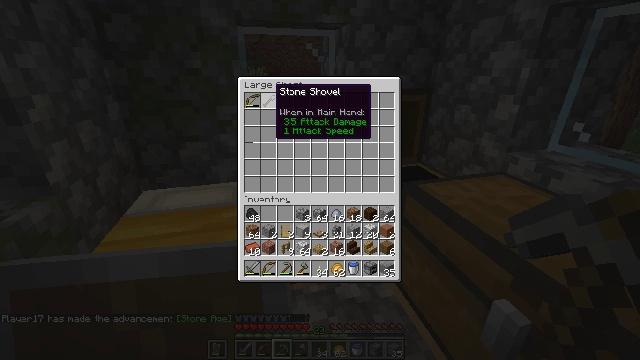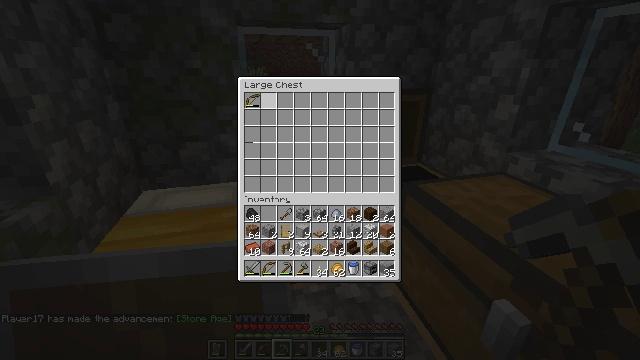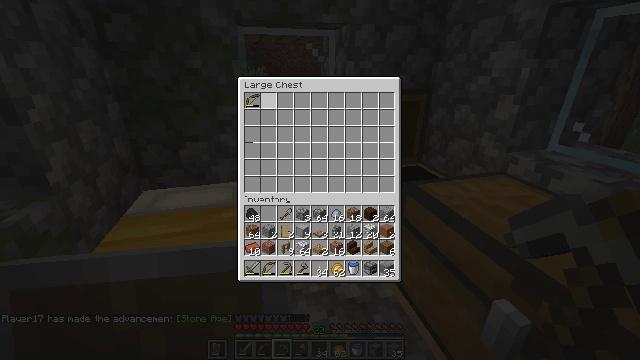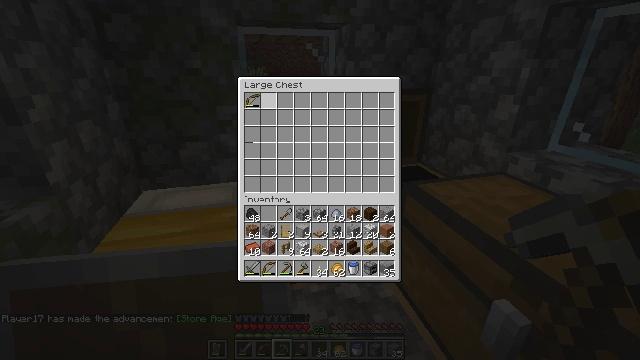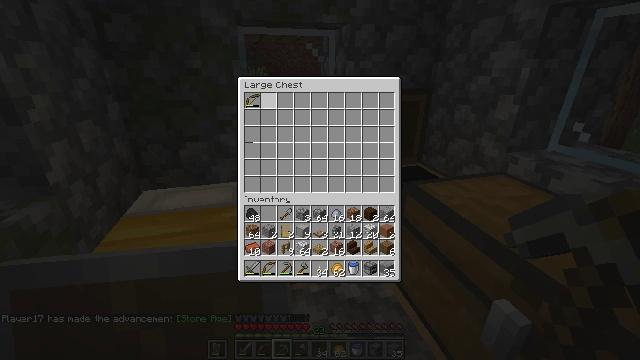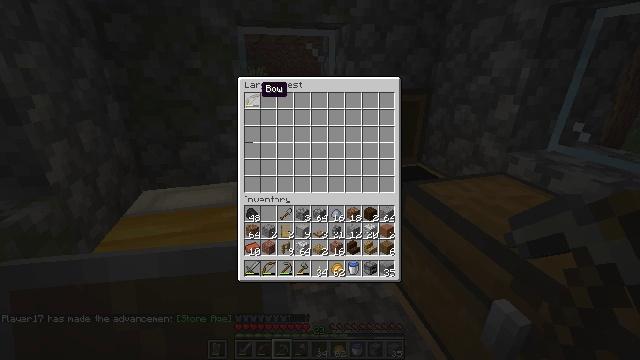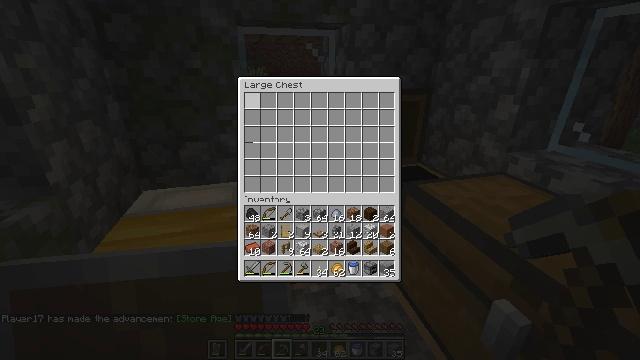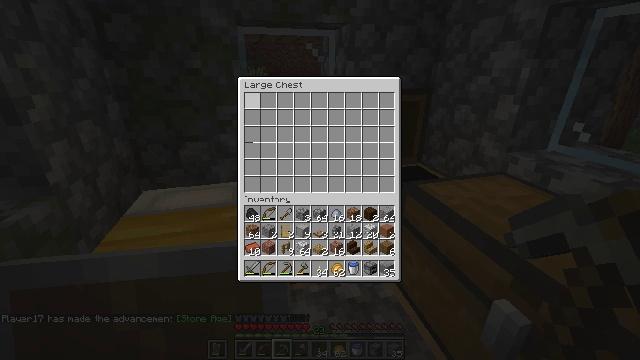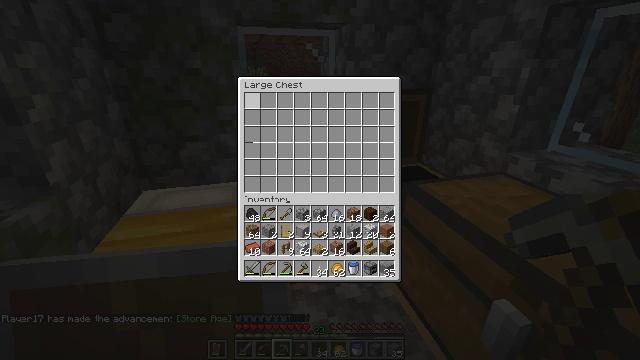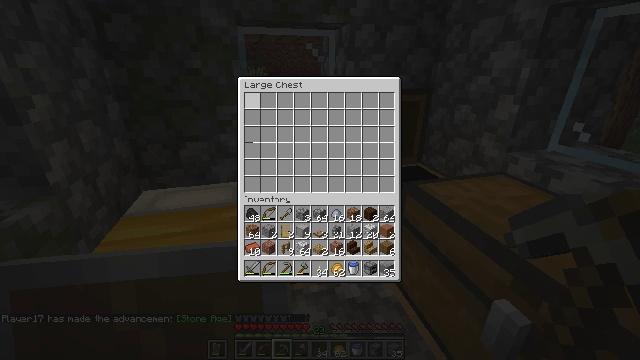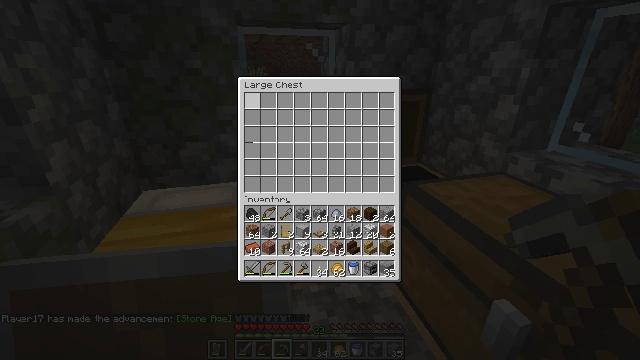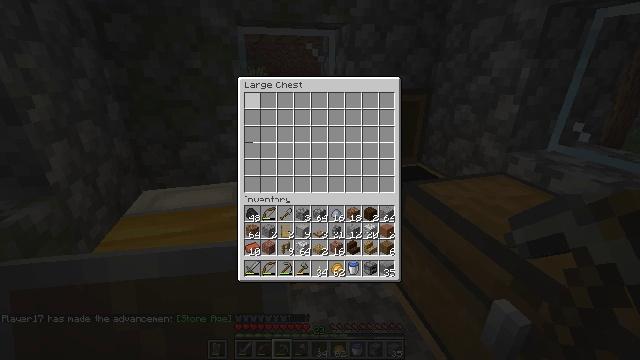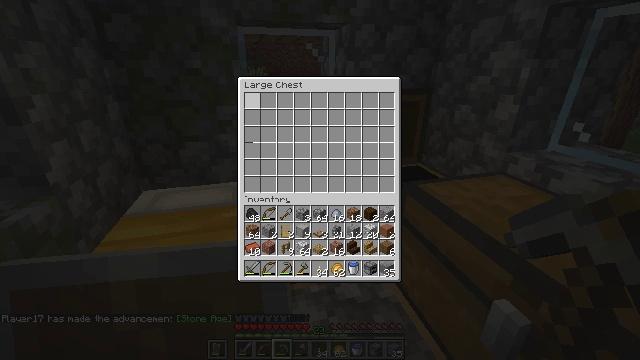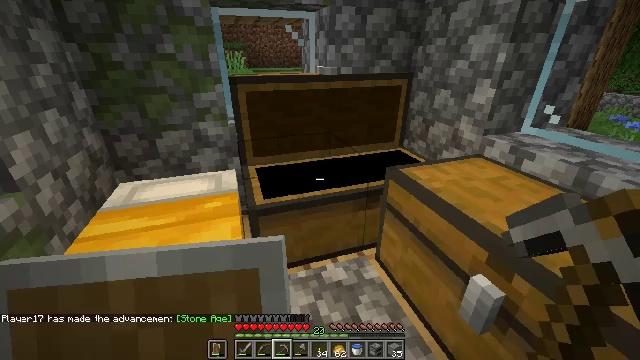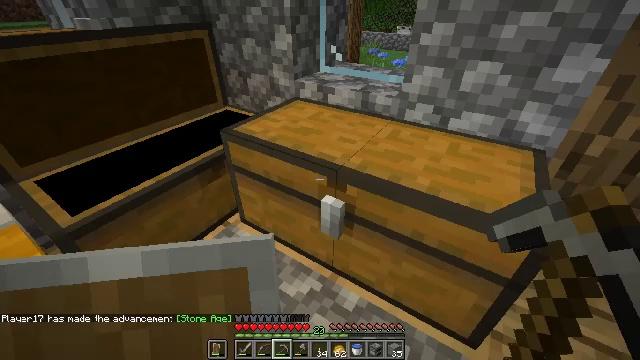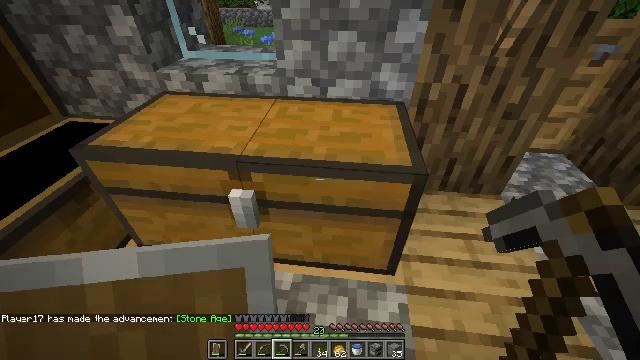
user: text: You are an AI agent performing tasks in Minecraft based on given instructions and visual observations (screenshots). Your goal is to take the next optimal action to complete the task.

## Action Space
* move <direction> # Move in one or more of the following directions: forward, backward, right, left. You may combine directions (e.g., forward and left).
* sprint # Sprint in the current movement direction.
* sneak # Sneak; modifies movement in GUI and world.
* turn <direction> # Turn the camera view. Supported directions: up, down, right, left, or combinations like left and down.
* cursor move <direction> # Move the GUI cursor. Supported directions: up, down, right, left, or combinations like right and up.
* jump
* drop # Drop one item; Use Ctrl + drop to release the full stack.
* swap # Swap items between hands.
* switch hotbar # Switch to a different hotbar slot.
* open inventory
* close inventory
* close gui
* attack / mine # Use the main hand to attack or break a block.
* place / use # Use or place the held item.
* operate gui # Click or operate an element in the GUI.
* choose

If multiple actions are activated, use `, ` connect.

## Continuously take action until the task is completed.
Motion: motion action
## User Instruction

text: Reclaim the chest into your inventory.
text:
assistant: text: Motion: sneak, attack / mine
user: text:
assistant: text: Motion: sneak
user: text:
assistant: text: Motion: sneak
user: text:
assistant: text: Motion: sneak
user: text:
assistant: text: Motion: sneak, turn left
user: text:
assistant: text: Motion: sneak, attack / mine
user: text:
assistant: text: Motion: sneak, attack / mine
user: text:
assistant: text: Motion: sneak
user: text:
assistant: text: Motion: sneak
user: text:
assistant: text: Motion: no_op
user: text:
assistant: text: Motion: no_op
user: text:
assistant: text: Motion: no_op
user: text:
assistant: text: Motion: turn right and down
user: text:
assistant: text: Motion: turn right and down
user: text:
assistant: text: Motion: turn right and down
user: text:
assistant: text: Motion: use / place
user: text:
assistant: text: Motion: use / place
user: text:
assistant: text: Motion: no_op
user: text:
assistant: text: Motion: no_op
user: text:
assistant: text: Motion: no_op
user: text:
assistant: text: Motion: no_op
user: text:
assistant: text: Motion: no_op
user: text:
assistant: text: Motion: no_op
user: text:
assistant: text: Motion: sneak
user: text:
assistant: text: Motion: sneak, turn left and down
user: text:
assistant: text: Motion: sneak
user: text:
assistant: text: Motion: sneak, turn up
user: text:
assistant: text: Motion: sneak
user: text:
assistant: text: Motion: sneak, attack / mine
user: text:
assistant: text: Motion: sneak, attack / mine